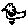
Label: bird